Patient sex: M
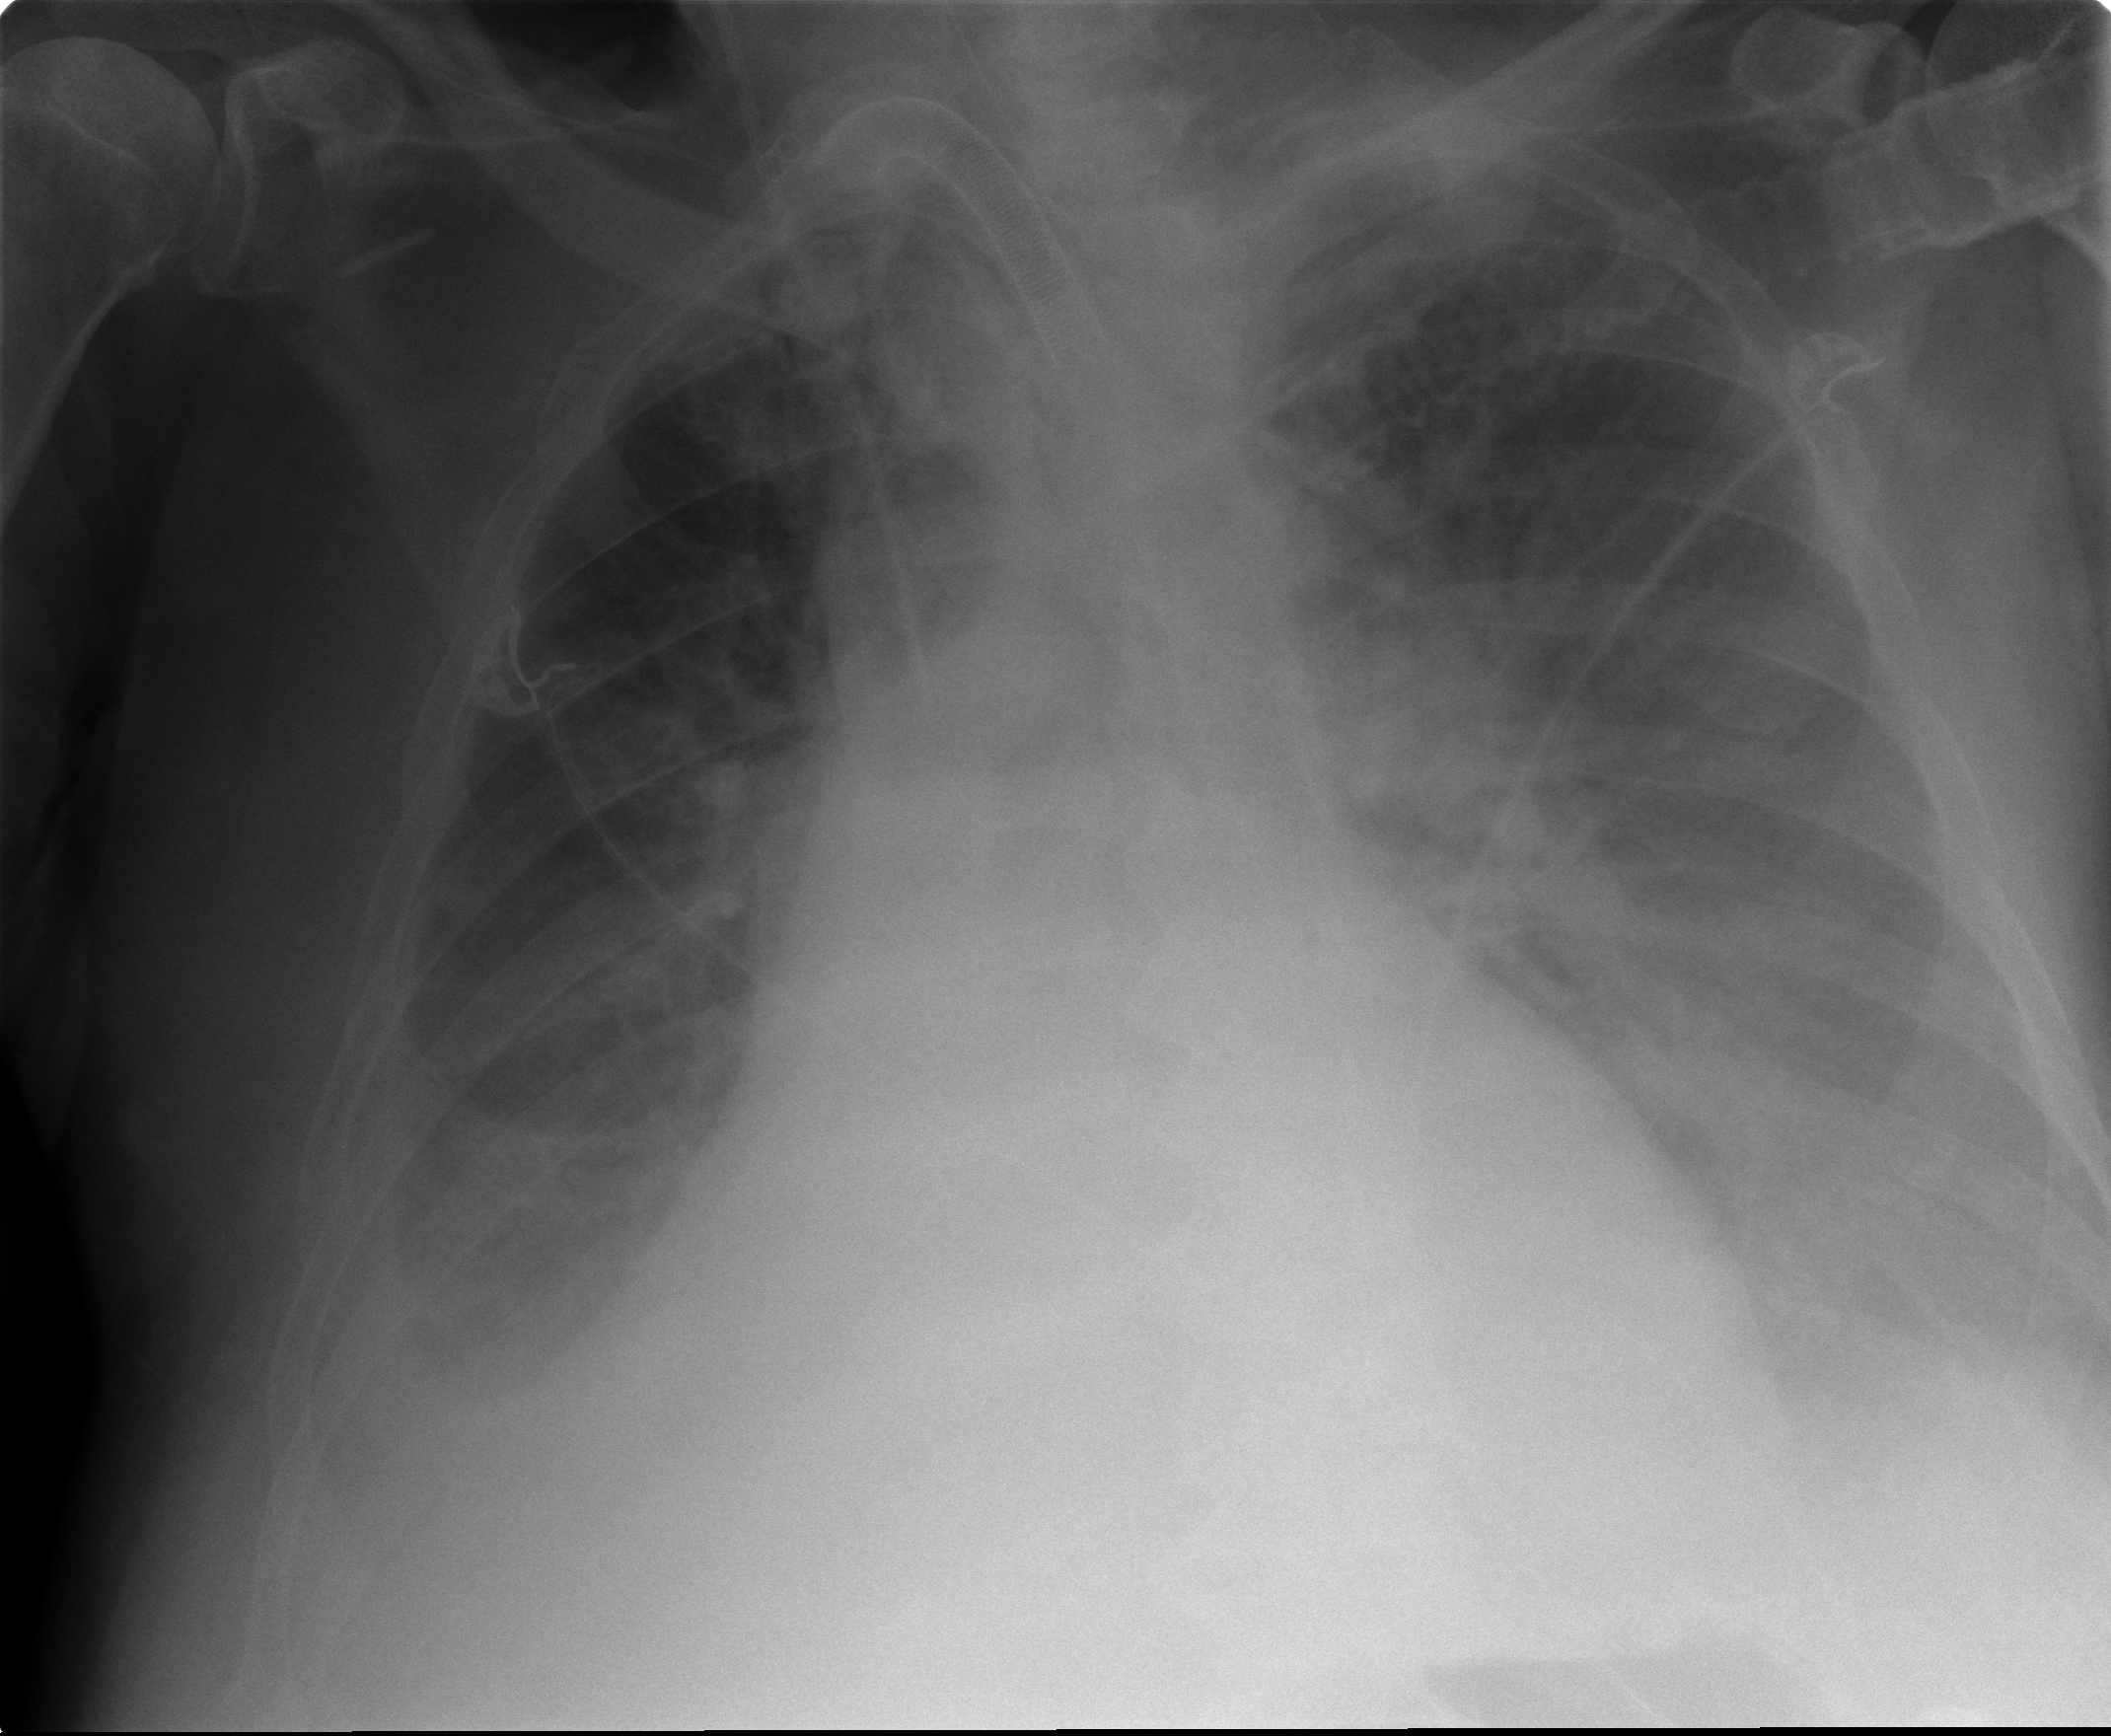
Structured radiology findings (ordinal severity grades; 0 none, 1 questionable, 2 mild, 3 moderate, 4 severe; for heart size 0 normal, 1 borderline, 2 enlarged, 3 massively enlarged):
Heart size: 2
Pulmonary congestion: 0
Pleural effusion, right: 3
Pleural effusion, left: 2
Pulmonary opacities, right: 0
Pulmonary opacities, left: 0
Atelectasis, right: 2
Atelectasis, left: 0